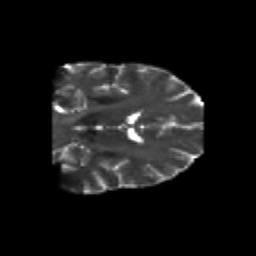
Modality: T2w
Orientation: coronal
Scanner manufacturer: siemens
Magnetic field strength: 3 T
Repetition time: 6.8 s
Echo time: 0.093 s